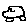
Label: car